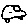
Label: car